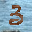
Label: 3